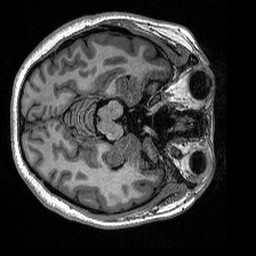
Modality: T1w
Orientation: axial
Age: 20
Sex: female
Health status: healthy
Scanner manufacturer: siemens
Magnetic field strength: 1.5 T
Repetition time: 2.73 s
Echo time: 0.00357 s